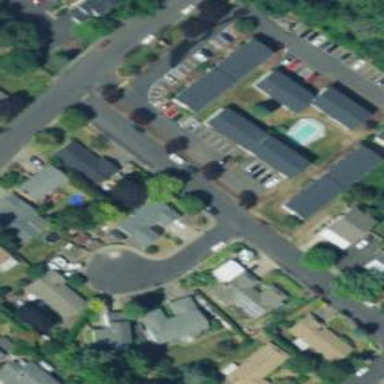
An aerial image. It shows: Residential road with sidewalk on the left.